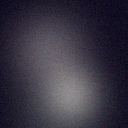
Screen state: off